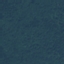
Land use / land cover: Forest